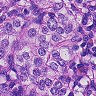
Metastatic tissue present: yes